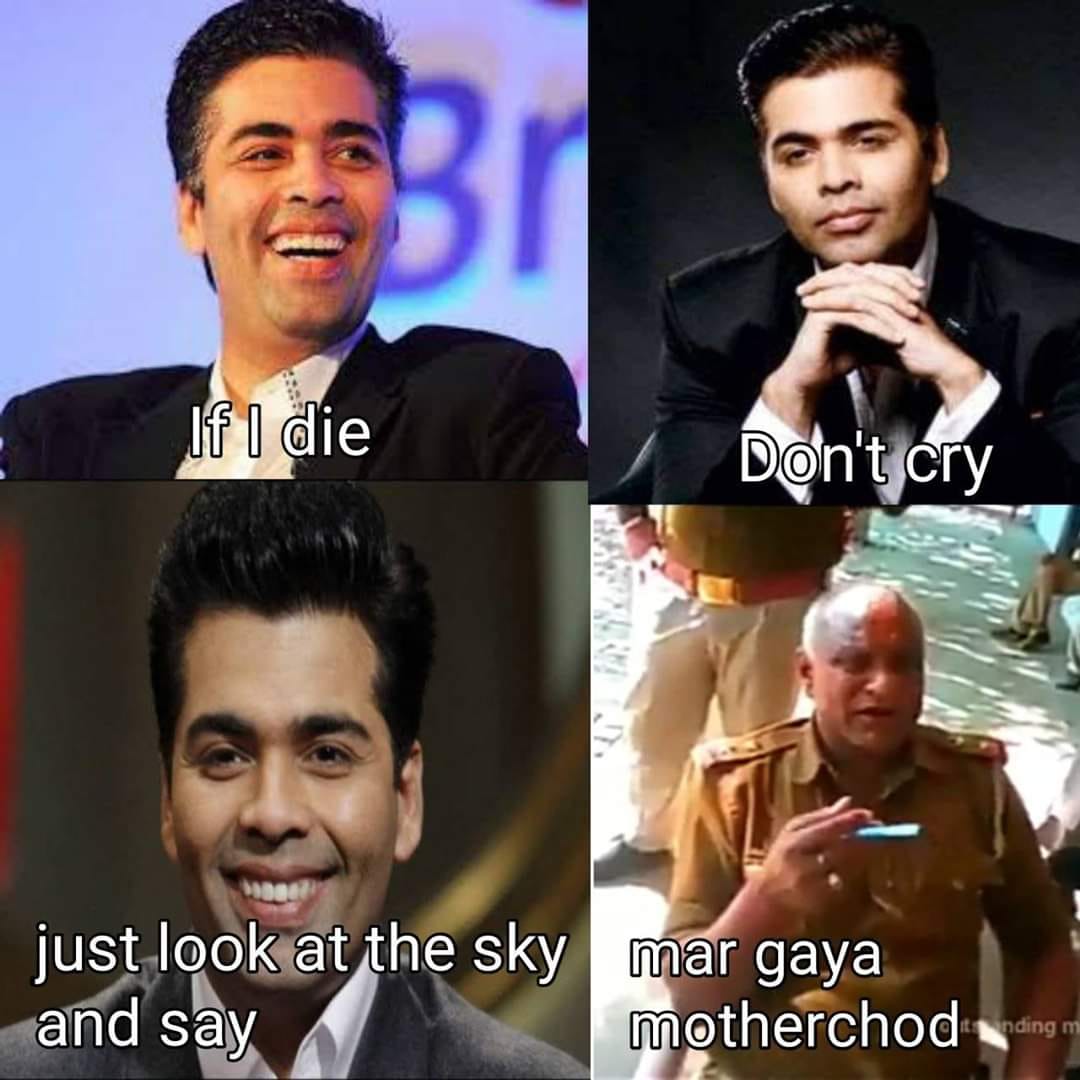
Caption: If I die     Don't cry     Just look at the sky and say     mar gaya motherchod
Label: hate